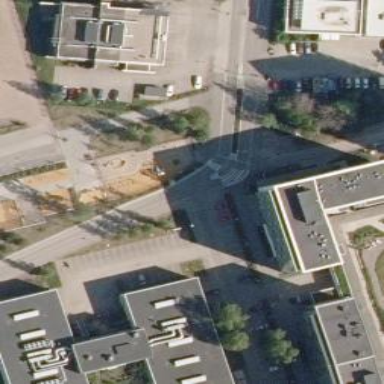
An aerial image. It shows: Playground with bridge.